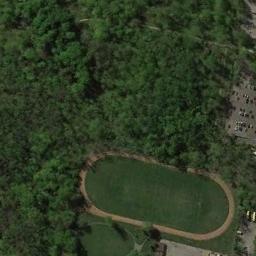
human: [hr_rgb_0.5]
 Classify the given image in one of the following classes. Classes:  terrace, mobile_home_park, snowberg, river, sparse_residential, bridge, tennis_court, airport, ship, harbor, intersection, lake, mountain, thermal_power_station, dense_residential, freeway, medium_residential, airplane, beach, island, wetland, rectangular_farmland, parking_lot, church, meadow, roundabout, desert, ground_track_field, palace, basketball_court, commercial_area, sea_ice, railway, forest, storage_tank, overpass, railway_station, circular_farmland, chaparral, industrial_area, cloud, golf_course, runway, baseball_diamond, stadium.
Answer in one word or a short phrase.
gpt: ground_track_field